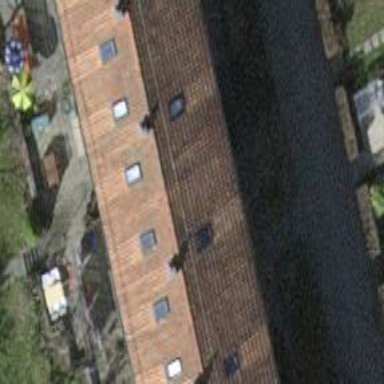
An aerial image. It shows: Beige house with gabled roof made of roof tiles in orangered color. The roof is oriented across the building.